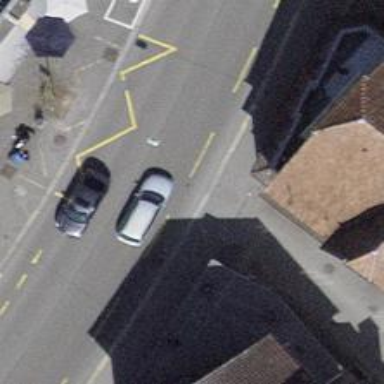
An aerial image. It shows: Public transport stop position.